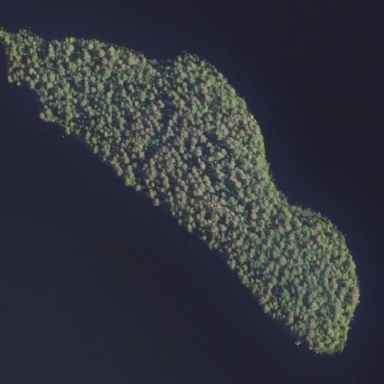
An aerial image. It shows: Islet covered with needle-leaved woodland.